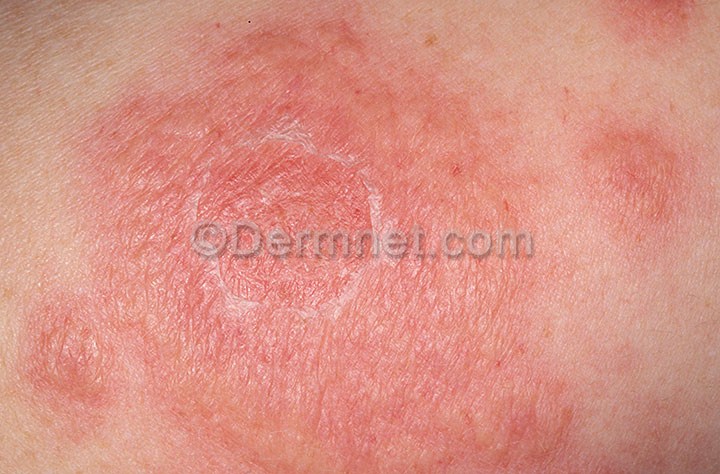
Disease: Vasculitis Photos